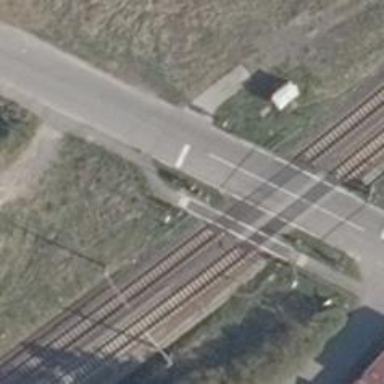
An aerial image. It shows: Level crossing with light signals and saltire markings.